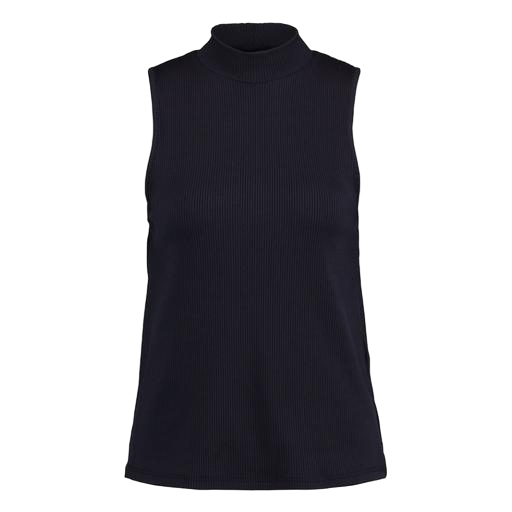
high-neck top, black high-neck tank top, high-neck ribbed-jersey t-shirt, white background